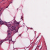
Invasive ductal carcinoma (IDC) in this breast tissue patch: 1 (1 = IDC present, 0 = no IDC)